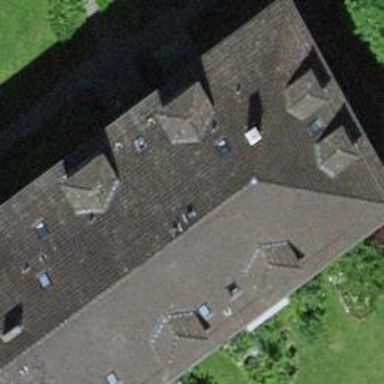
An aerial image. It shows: Hipped-roof building with apartments.